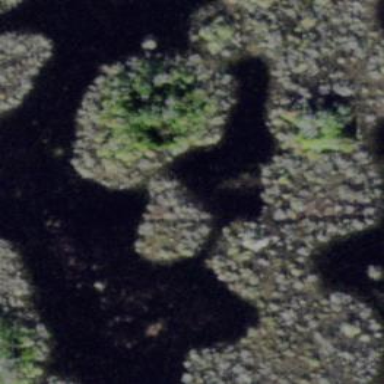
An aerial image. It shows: Swamp in wetland area.